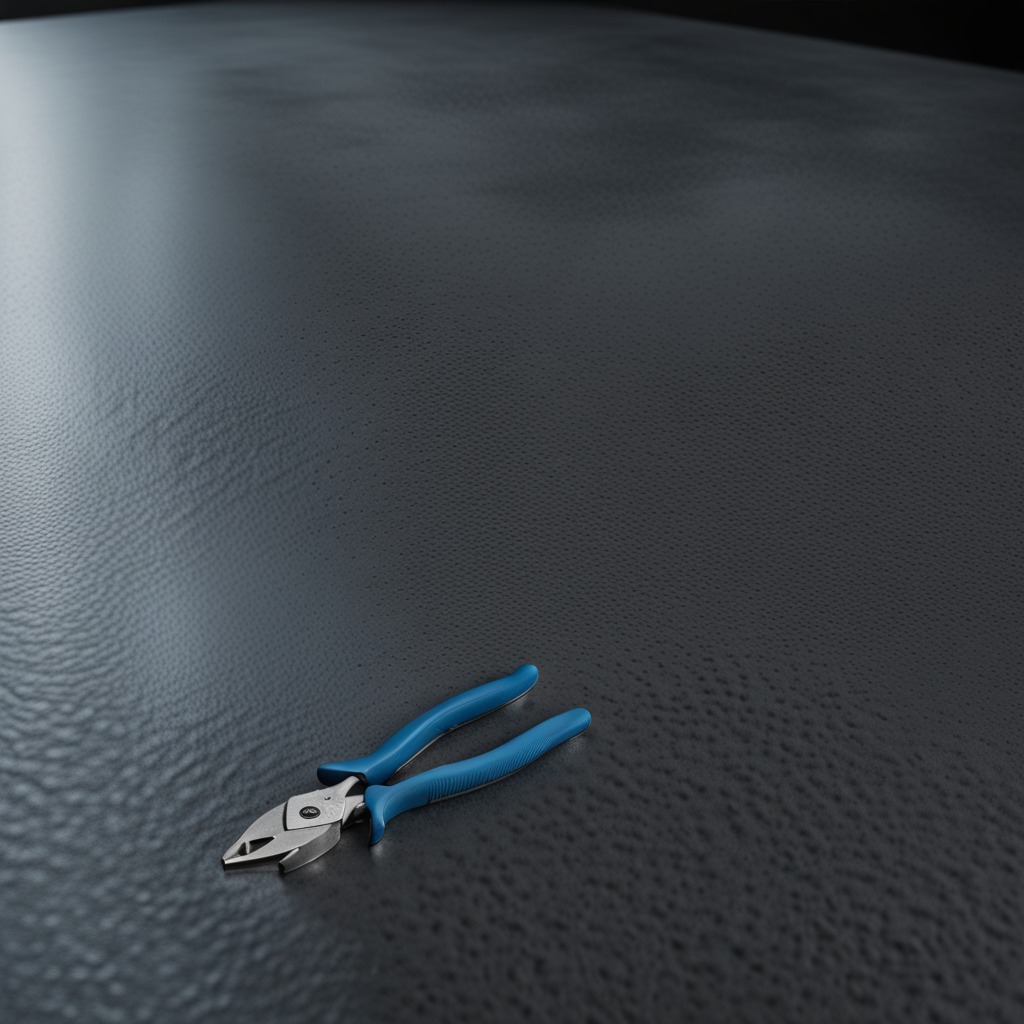
A plier is lying on a clean granite table inside a workshop at night dim ambient light soft shadows worn but